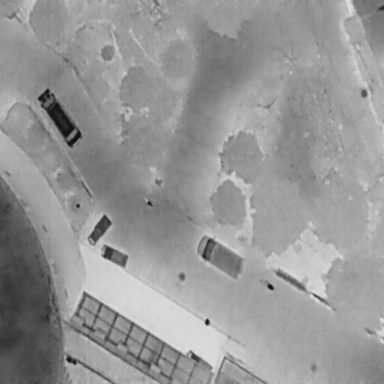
There are seven objects shown in the infrared image, including four Cars, two People, and a Bicycle.